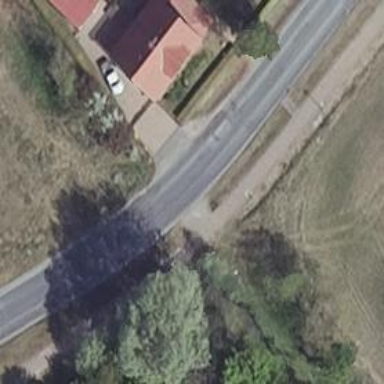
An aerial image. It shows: Driveway leading to service road.